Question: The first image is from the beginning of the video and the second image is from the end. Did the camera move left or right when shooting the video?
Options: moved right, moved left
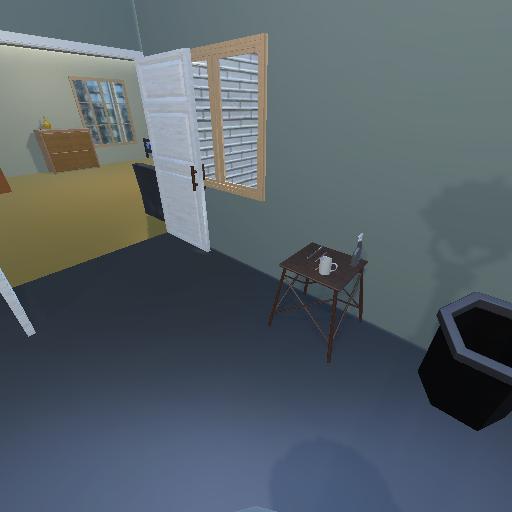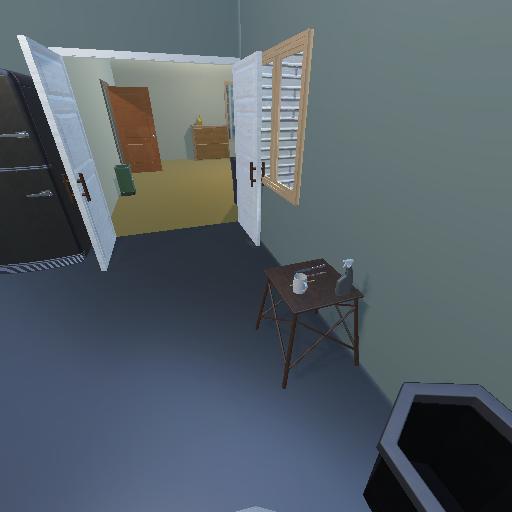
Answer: moved right